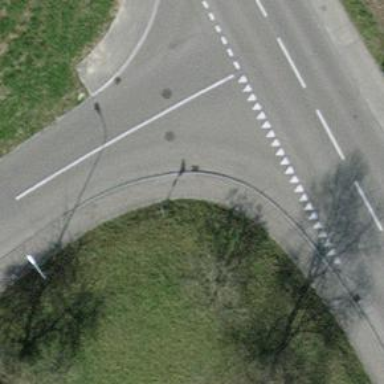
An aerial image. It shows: Unmarked crossing on footway.